Interaction volume radius: 10 \u00c5
Interaction volume height: 10 \u00c5
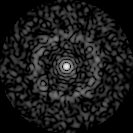
Disorder parameter: 0.8712